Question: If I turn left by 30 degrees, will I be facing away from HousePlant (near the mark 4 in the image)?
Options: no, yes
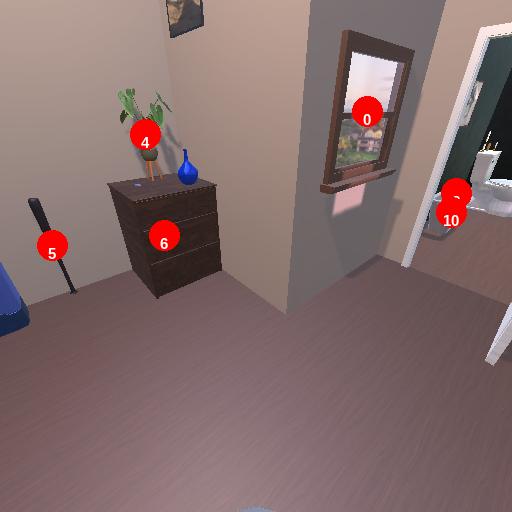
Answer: no